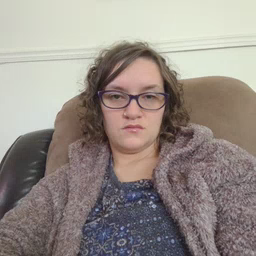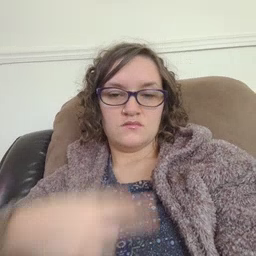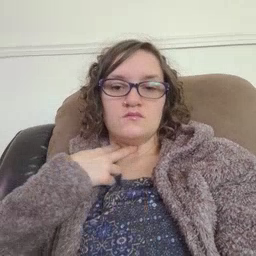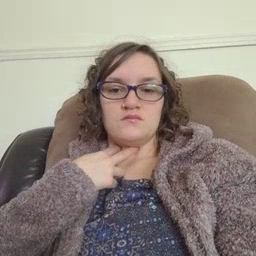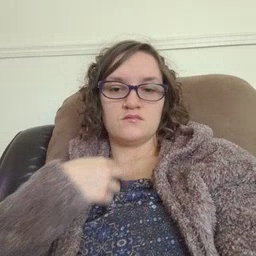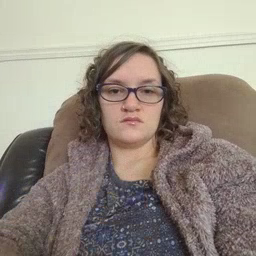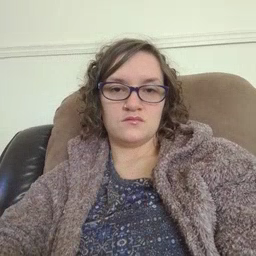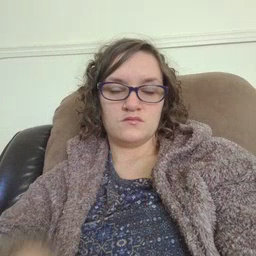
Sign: stuck